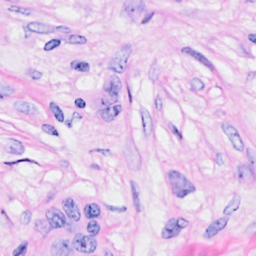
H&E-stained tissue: Breast